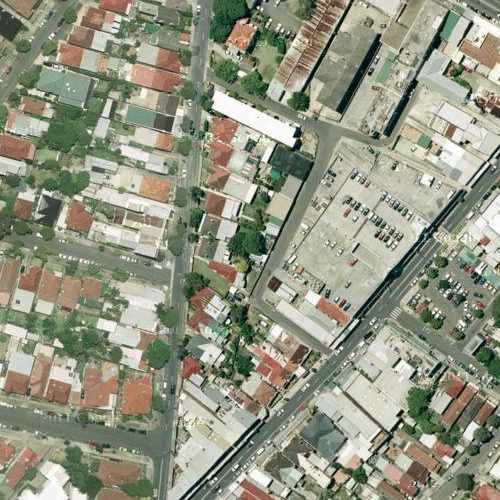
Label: sydney